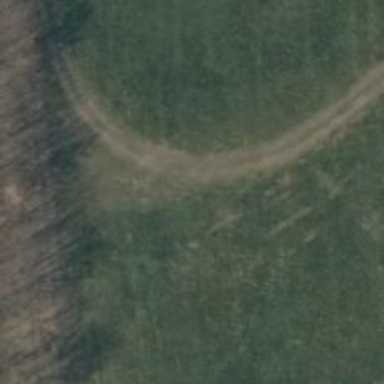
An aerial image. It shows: Track with very rough surface.